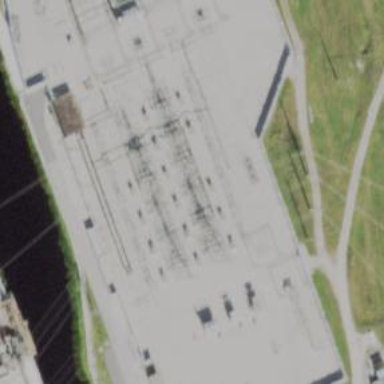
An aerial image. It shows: Switch for power supply.